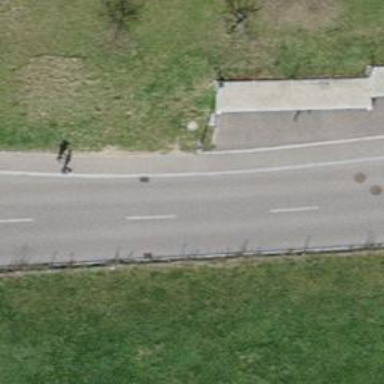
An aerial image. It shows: Asphalt sidewalk.